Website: bh-photo
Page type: address-validator
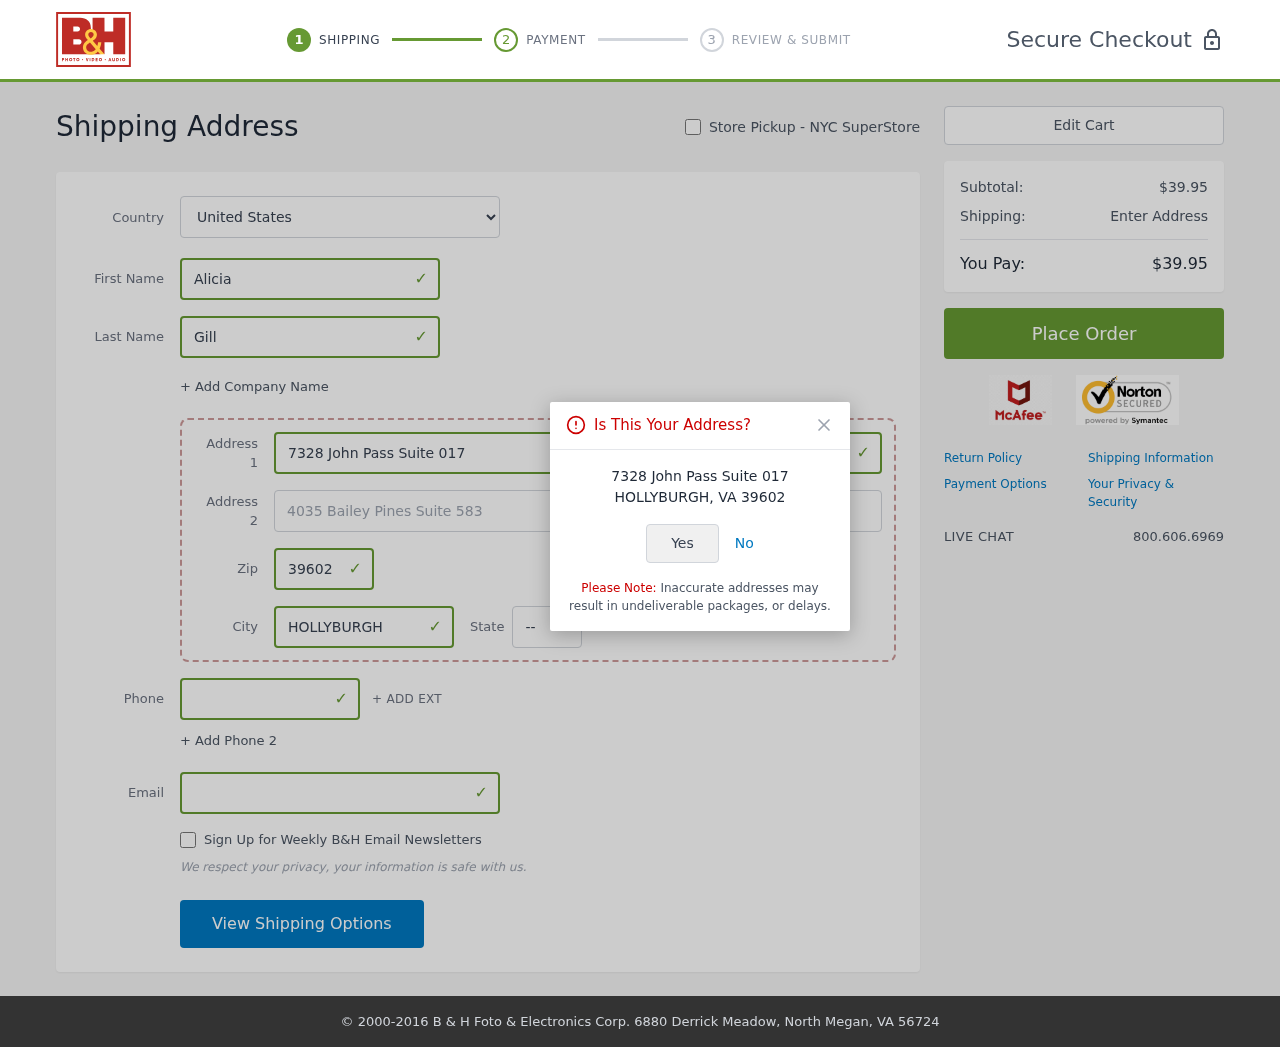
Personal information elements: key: PII_CITY
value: Hollyburgh
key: PII_COUNTRY
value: United States
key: PII_EMAIL
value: alicia.gill@hotmail.com
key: PII_FIRSTNAME
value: Alicia
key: PII_LASTNAME
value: Gill
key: PII_PHONE
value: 7469751389
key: PII_POSTCODE
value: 39602
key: PII_STATE_ABBR
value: VA
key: PII_STREET
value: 7328 John Pass Suite 017
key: PII_STREET2
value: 4035 Bailey Pines Suite 583
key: PII_CITY_CONFIRM
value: HOLLYBURGH
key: PII_POSTCODE_FULL
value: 39602
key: PII_POSTCODE_NUMERIC
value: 39602
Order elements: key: ORDER_SUBTOTAL
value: $39.95
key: ORDER_TOTAL
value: $39.95